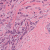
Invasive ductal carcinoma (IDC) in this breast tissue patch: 1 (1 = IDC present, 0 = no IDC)